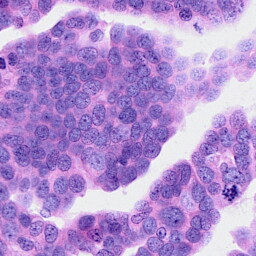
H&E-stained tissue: Ovarian